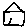
Label: house